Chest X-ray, PA view. Patient: 44 years old, sex M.
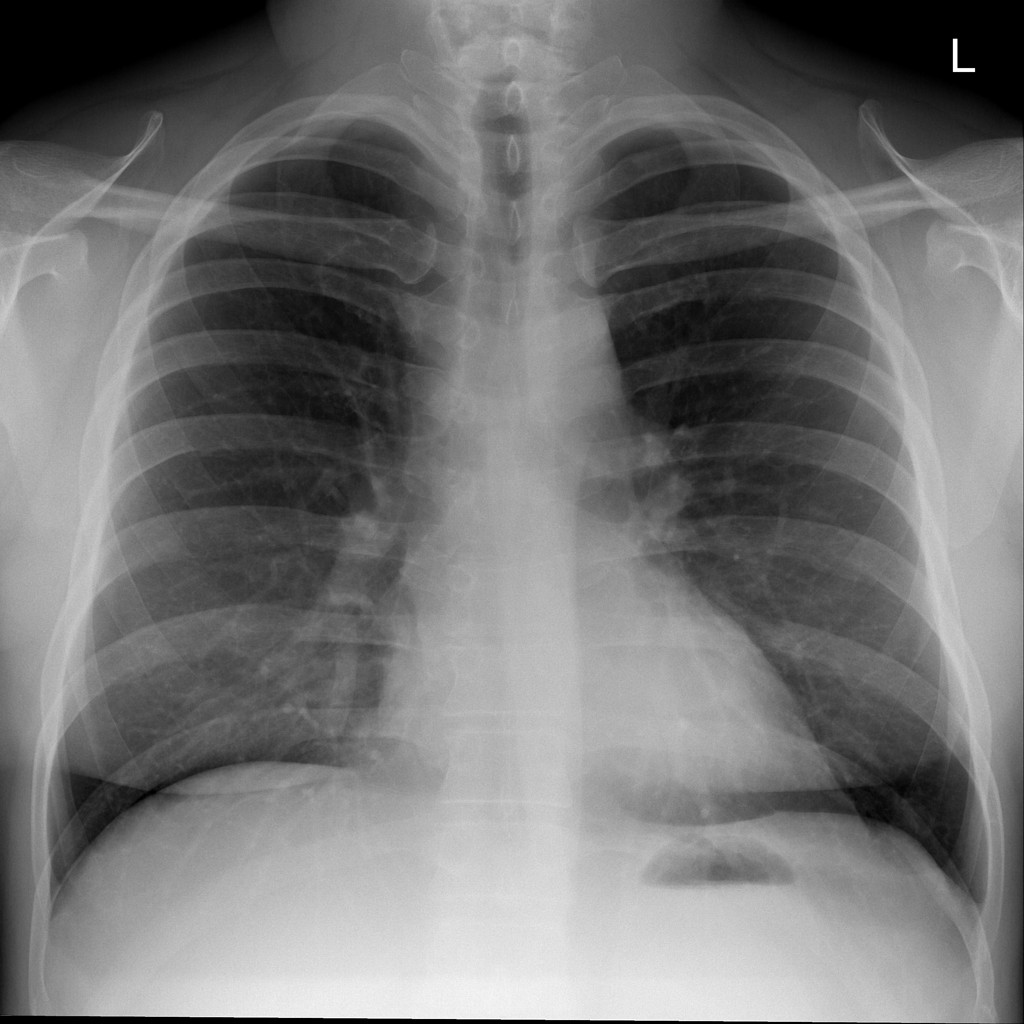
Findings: No Finding